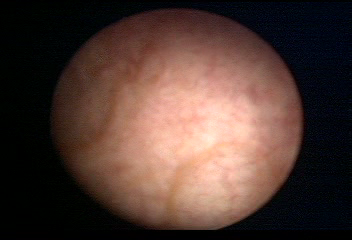
Modality: WLC
Class: Normal mucosa
Bladder cancer association: No